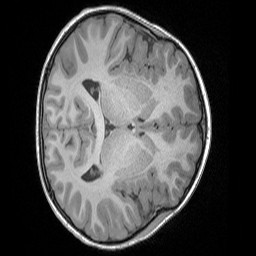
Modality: T1w
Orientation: axial
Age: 8
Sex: male
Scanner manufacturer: siemens
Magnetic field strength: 3 T
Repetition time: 1.65 s
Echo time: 0.00203 s